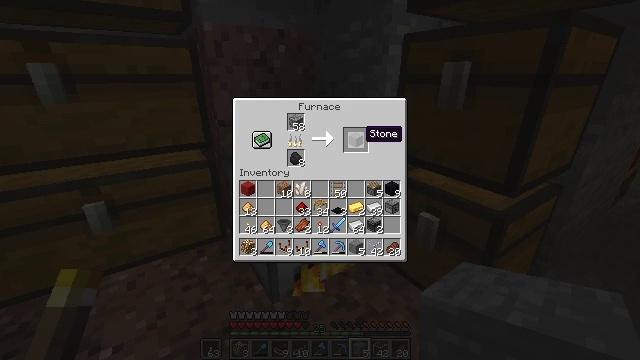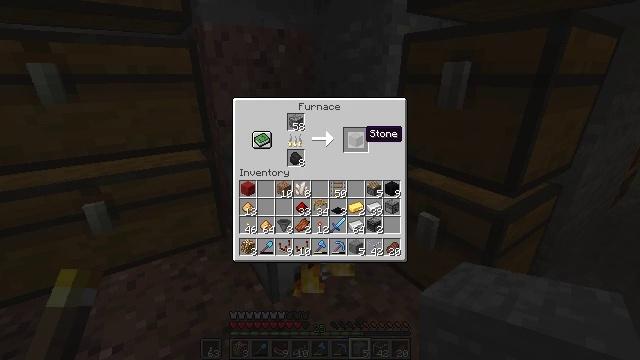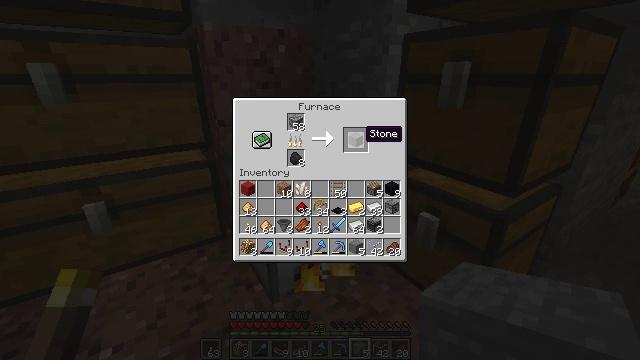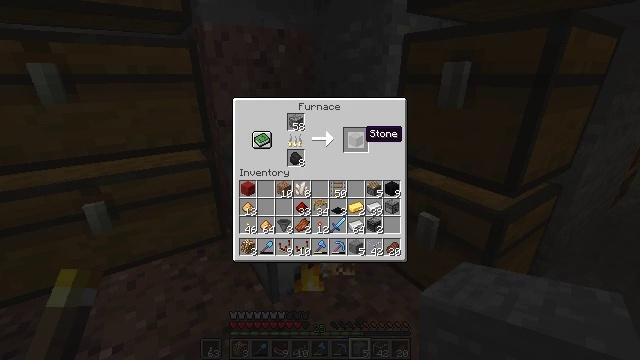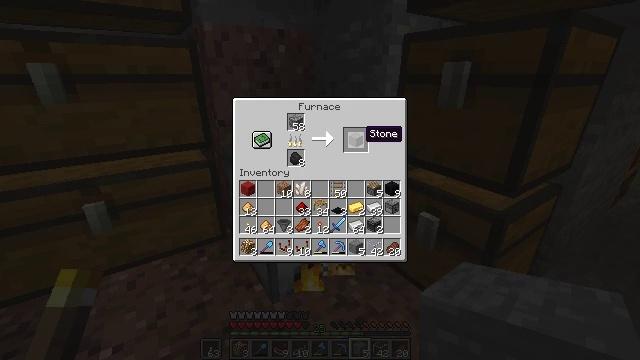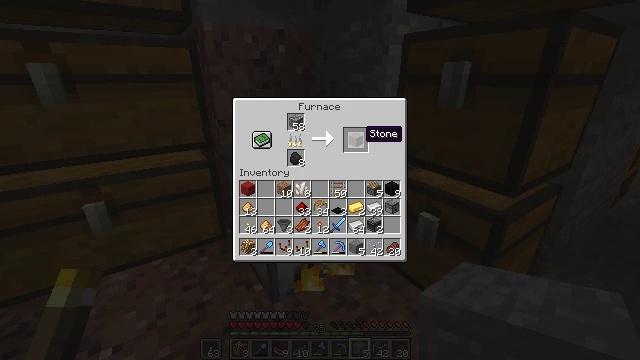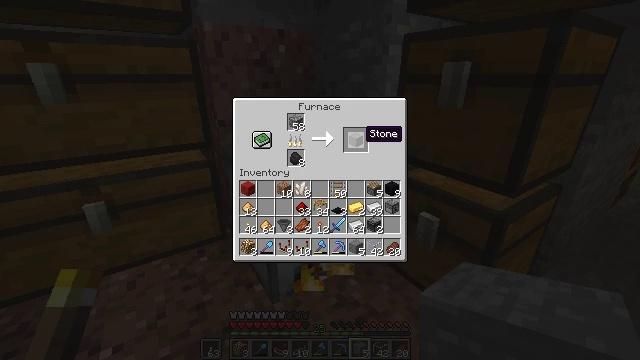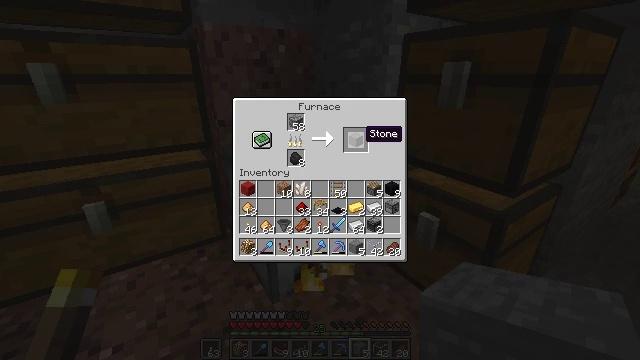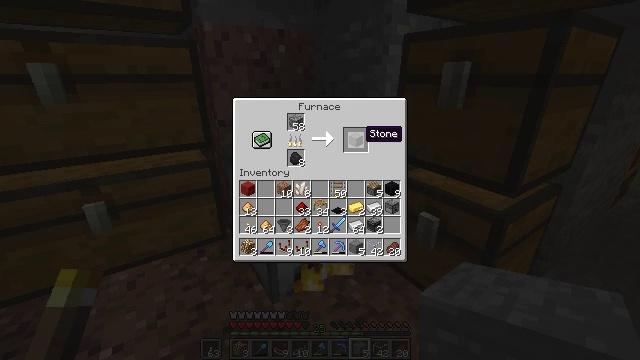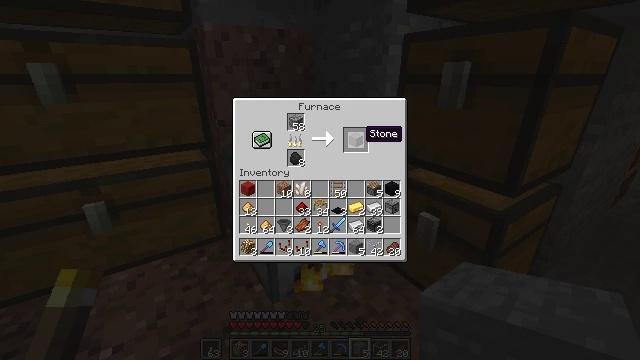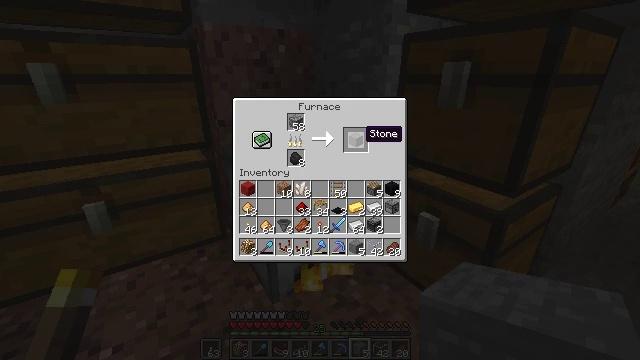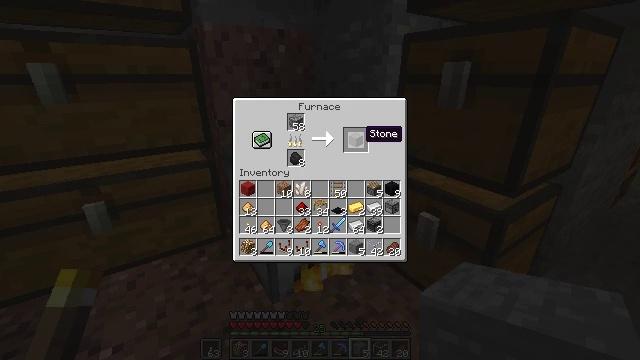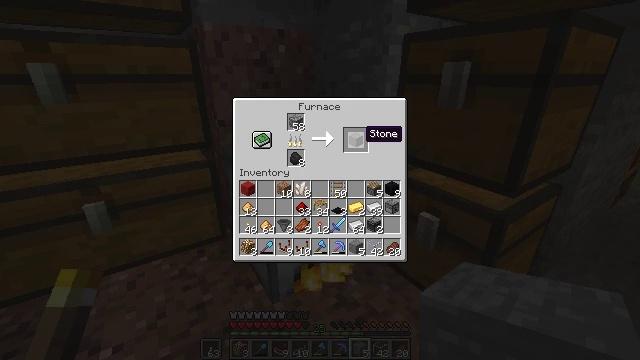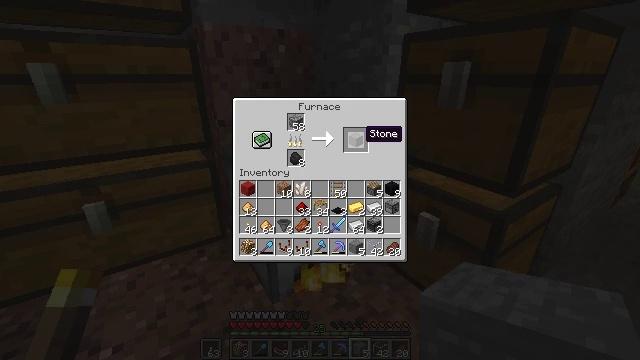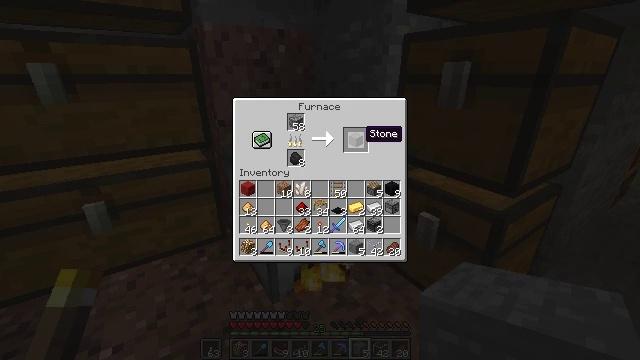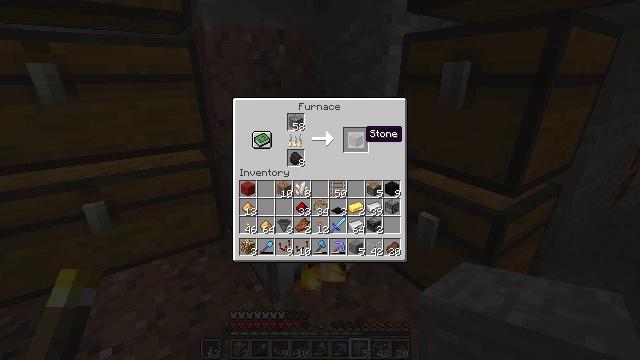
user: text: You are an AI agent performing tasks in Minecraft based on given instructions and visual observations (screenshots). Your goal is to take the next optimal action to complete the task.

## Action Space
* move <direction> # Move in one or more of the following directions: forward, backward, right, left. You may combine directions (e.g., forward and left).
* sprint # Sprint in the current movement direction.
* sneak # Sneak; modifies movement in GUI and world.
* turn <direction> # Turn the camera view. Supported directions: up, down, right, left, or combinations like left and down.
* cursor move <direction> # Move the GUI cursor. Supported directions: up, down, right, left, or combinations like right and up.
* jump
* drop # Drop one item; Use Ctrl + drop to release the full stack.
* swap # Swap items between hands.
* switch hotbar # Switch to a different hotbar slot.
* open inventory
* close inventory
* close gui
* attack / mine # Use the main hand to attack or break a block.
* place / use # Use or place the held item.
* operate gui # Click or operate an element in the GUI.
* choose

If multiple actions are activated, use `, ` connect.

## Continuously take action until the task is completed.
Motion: motion action
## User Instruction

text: Fire up the furnace to turn cobblestone into stone.
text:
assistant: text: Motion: no_op
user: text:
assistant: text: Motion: no_op
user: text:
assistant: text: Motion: no_op
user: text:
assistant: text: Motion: no_op
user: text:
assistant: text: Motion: no_op
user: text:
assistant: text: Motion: no_op
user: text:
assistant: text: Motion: no_op
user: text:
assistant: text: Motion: no_op
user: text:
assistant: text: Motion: no_op
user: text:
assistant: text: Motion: no_op
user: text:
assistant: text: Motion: no_op
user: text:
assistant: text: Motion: no_op
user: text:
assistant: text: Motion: no_op
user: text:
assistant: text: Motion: no_op
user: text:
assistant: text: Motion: no_op
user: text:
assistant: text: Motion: no_op
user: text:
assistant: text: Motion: no_op
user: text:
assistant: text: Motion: no_op
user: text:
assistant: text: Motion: no_op
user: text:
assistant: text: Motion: no_op
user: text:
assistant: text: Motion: no_op
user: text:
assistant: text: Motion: no_op
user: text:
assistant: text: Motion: no_op
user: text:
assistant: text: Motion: no_op
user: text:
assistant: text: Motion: no_op
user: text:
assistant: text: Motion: no_op
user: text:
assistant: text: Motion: no_op
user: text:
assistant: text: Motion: no_op
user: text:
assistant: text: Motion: no_op
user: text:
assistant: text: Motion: no_op